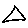
Label: triangle